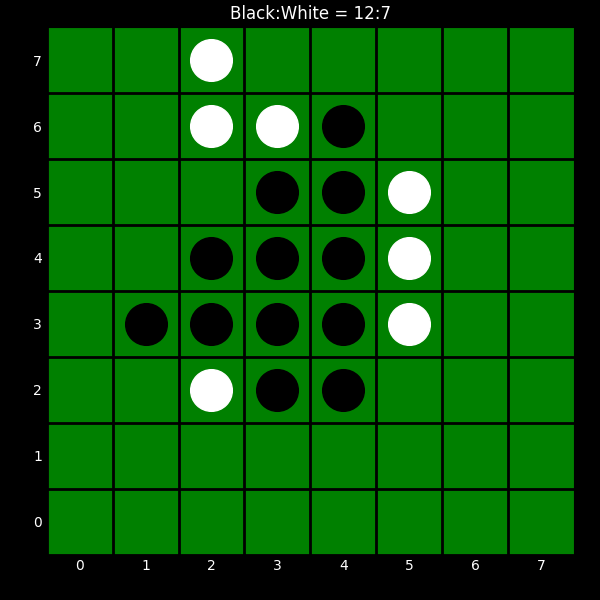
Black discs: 12
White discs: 7